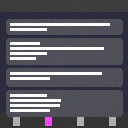
Screen state: on